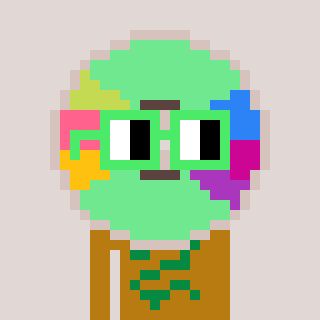
a pixel art character with square light green glasses, a cd-shaped head and a gold-colored body on a warm background